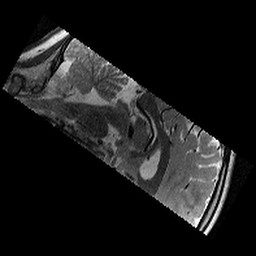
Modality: T2w
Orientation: sagittal
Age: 11
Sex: female
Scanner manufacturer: siemens
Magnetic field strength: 3 T
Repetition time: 9.23 s
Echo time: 0.067 s